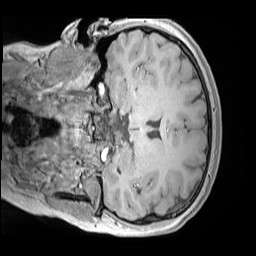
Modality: MP2RAGE
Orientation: coronal
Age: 10
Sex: female
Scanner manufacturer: siemens
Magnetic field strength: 3 T
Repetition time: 4 s
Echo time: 0.00303 s